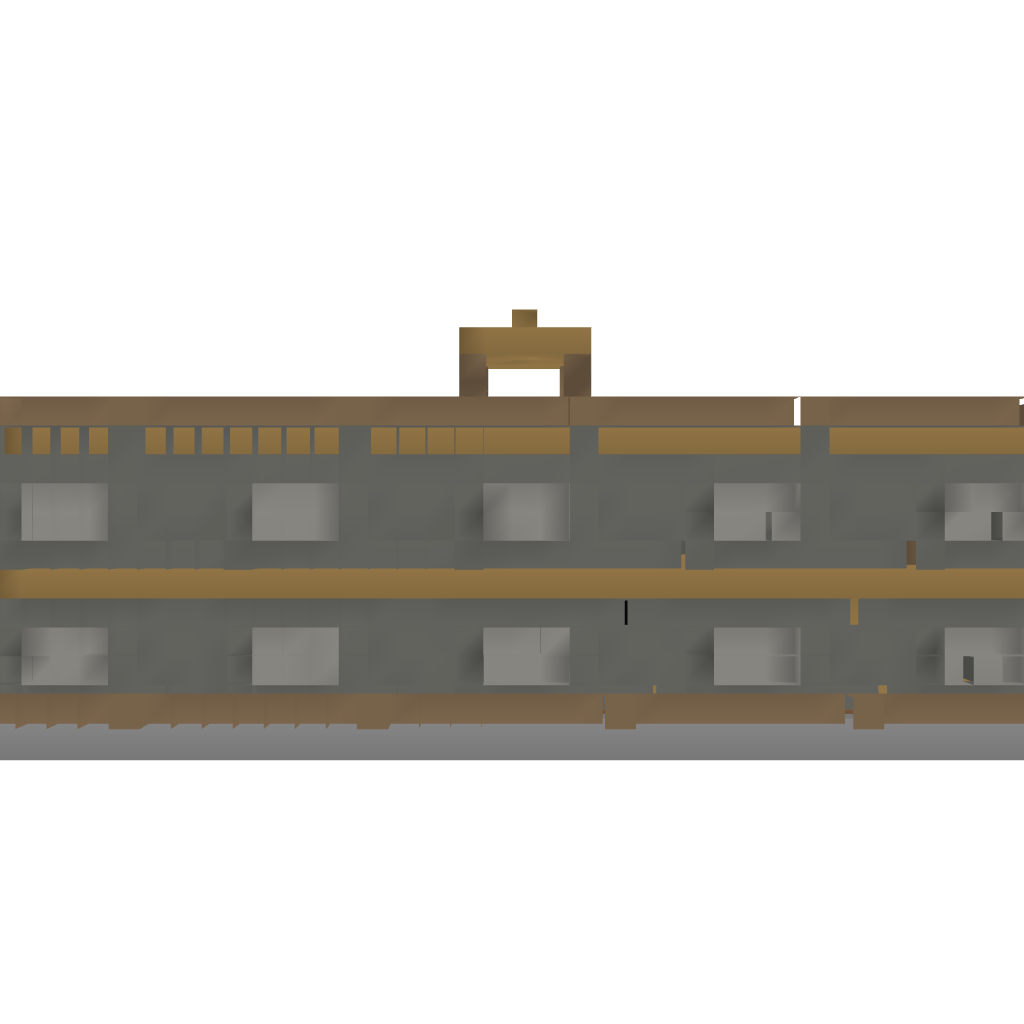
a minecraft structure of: Mansion of Wood